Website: home-depot
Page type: billing-address
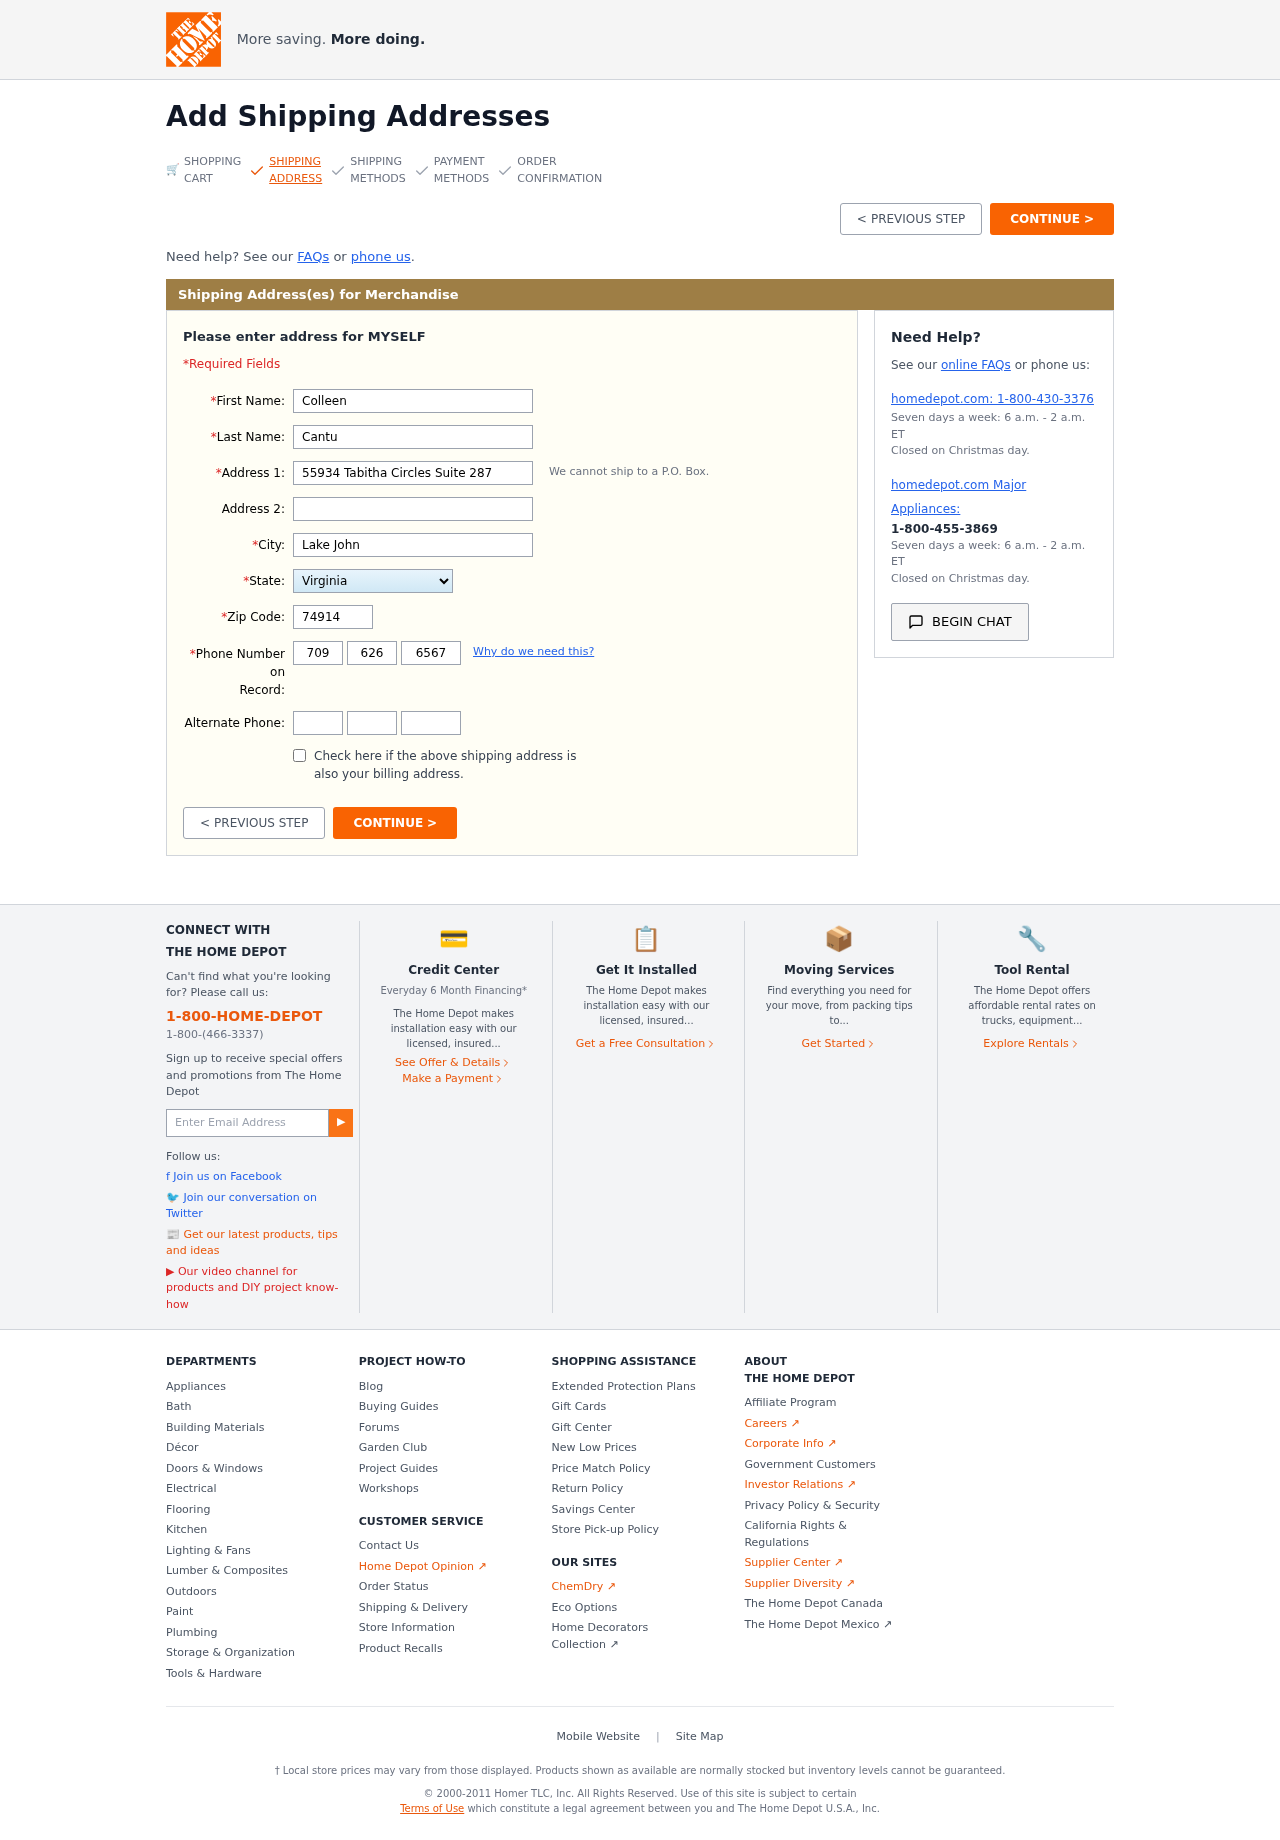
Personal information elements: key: PII_STATE
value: Virginia
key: PII_FIRSTNAME
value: Colleen
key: PII_LASTNAME
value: Cantu
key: PII_STREET
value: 55934 Tabitha Circles Suite 287
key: PII_CITY
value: Lake John
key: PII_POSTCODE
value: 74914
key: PII_PHONE_AREA
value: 709
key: PII_PHONE_PREFIX
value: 626
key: PII_PHONE_LINE
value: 6567